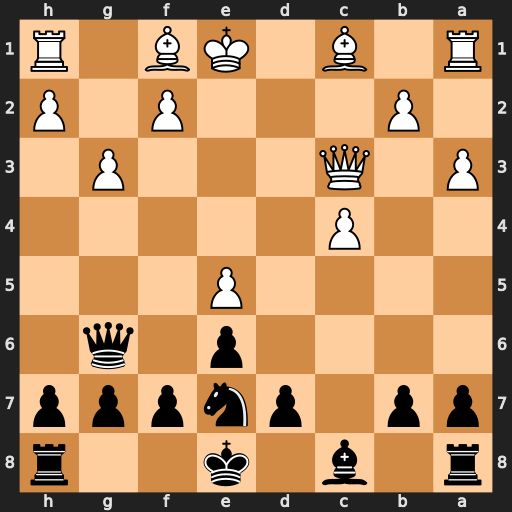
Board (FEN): r1b1k2r/pp1pnppp/4p1q1/4P3/2P5/P1Q3P1/1P3P1P/R1B1KB1R
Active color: b
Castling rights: KQkq
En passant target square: -
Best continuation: Qe4+ Be3 Qxh1